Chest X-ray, PA view. Patient: 65 years old, sex M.
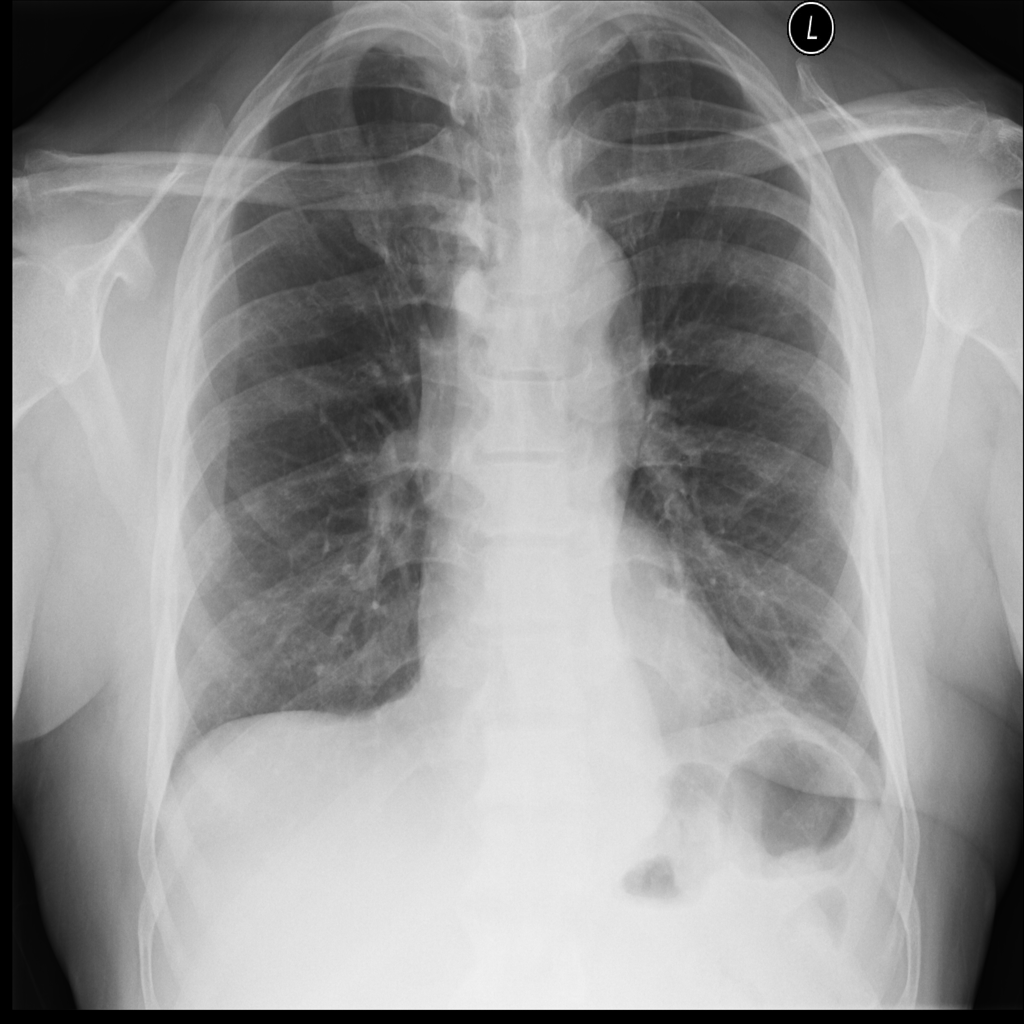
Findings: No Finding